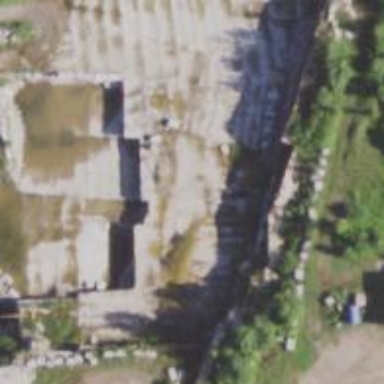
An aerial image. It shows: Quarry area.